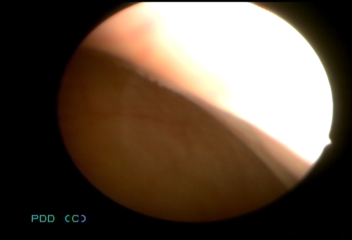
Modality: WLC
Class: Normal mucosa
Bladder cancer association: No